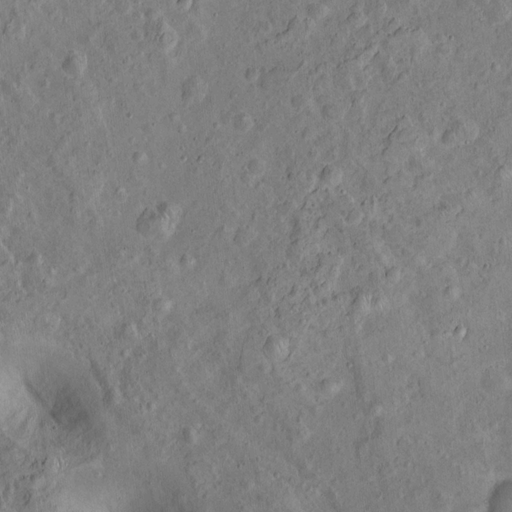
Classes present: Background, Cone